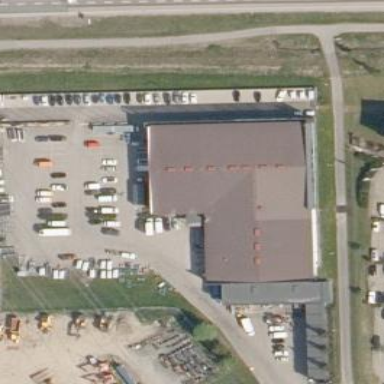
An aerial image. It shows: Hardware shop located inside building.